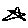
Label: star